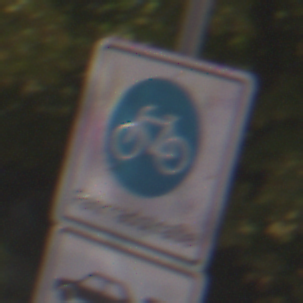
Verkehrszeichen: BeginnFahrradstrasse
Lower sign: MehrspurigeFahrzeugeFrei2
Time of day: MorningAfternoon
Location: Outdoor (Nature)
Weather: Clear
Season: Summer
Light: Natural